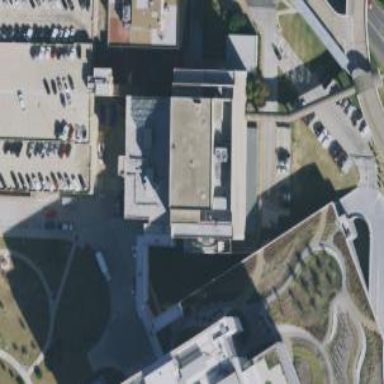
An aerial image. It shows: Hospital building.